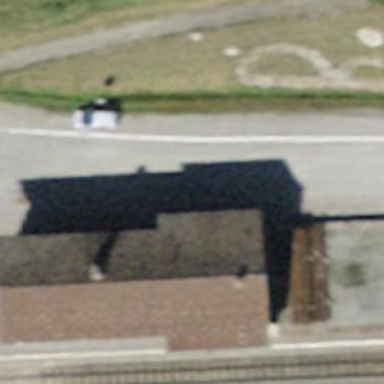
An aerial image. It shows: Train station building with gabled roof.